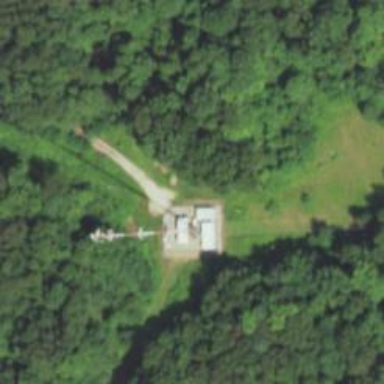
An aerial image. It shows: Mast tower used for communication.